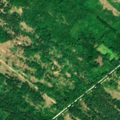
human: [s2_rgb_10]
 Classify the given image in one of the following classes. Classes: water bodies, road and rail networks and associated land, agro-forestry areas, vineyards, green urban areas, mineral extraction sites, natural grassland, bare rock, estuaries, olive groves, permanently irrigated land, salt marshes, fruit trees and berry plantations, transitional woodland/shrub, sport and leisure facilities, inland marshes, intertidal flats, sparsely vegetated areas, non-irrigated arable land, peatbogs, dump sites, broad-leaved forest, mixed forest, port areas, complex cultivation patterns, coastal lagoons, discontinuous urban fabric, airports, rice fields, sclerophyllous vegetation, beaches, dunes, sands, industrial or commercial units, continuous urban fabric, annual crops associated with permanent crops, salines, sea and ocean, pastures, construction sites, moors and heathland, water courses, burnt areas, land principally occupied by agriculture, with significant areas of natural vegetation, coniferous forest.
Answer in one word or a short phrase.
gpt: coniferous forest, mixed forest, transitional woodland/shrub